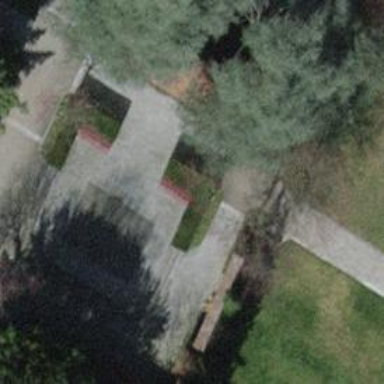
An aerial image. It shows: Bench for seating.